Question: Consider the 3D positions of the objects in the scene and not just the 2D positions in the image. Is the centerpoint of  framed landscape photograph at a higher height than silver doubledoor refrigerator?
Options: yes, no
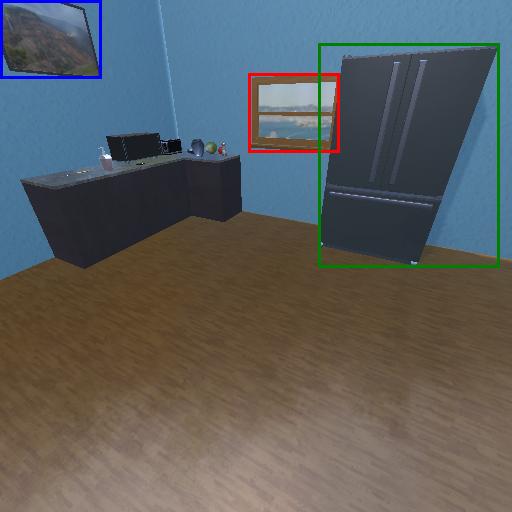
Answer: yes